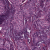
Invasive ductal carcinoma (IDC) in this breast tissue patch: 1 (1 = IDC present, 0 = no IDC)